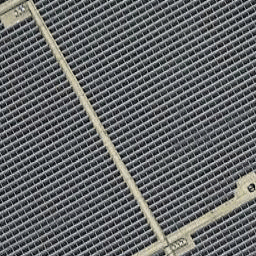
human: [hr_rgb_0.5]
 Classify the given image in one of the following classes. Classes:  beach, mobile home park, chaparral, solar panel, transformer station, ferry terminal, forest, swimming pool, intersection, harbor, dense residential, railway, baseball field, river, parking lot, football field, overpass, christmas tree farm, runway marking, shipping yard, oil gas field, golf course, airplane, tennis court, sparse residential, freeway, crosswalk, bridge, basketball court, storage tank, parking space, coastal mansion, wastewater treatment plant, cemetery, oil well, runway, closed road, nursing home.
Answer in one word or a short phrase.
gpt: solar panel